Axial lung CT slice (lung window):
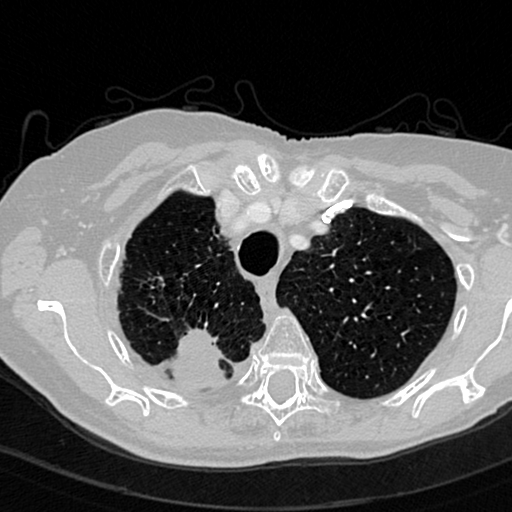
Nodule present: no